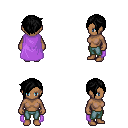
a pixel art fantasy rpg character, female body template, human, dark skin, lavender cape, teal pants, black pixie cut hairstyle, four views (front, back, left, right), 2x2 character sprite sheet, small pixel art, hard edges, no anti-aliasing